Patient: sex F, age 41
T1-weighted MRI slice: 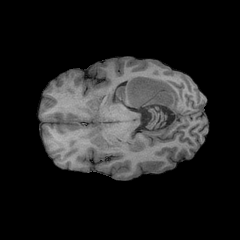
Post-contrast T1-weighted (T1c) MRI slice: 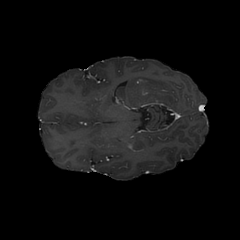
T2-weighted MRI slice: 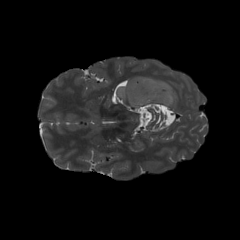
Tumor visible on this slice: yes
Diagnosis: Glioblastoma, IDH-wildtype
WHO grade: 4